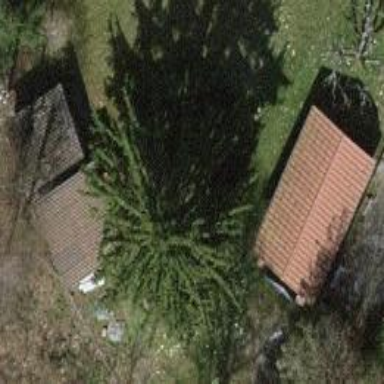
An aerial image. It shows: Urban tree with needle-leaved evergreen foliage.